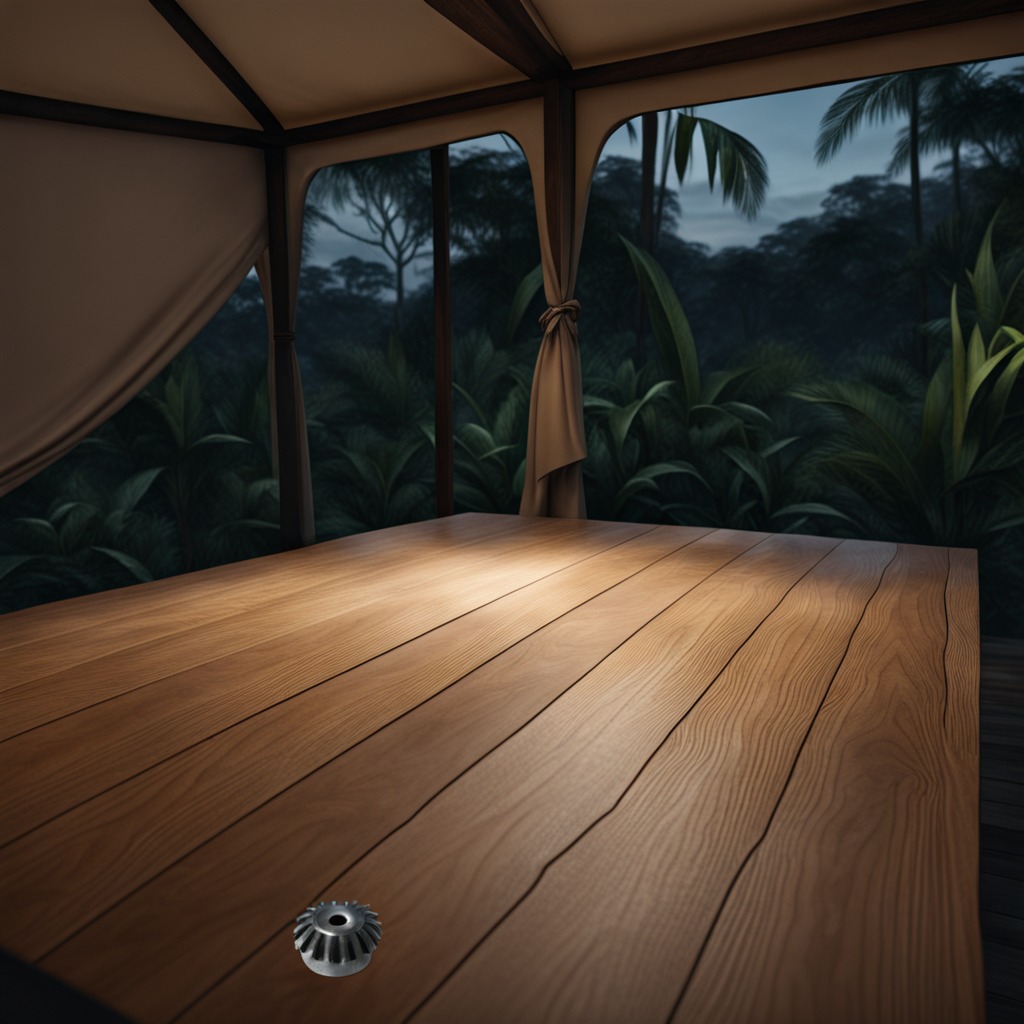
A steel gear with teeth is lying on a clean wooden table inside a jungle field workshop tent at night dim ambient light soft shadows worn but